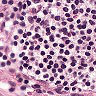
Metastatic tissue present: no